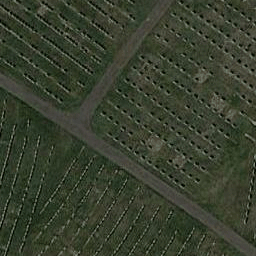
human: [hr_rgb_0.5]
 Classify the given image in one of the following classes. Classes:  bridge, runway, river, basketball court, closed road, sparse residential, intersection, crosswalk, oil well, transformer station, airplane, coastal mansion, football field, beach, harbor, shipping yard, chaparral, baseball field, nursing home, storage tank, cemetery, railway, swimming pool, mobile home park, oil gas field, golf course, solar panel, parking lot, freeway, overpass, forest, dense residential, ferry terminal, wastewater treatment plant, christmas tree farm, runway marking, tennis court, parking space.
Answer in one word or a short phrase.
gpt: cemetery